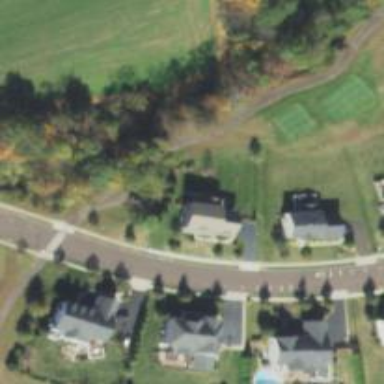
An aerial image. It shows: Path for both road and golf.